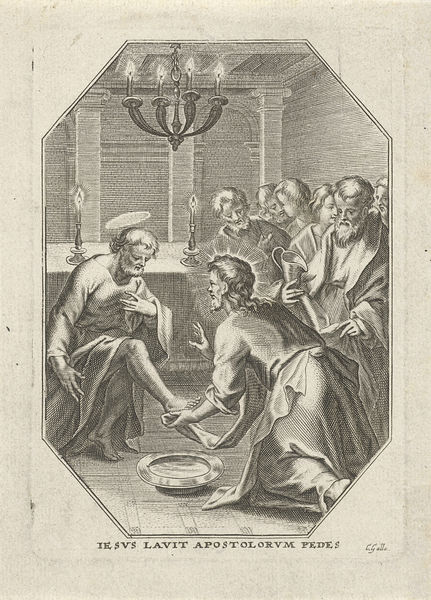
Titel: Voetwassing
Künstler: Cornelis (I) Galle
Standort: Amsterdam
Institution: Rijksmuseum
Schlagwörter: jesus, holly, disciples, apostoles, washing feet